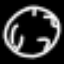
Label: clock